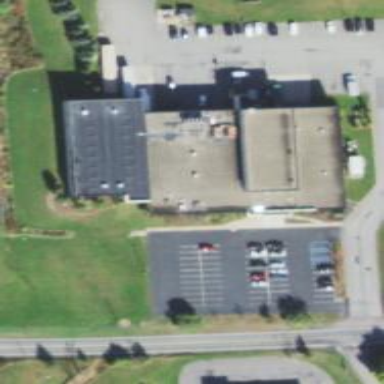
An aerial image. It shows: Building.